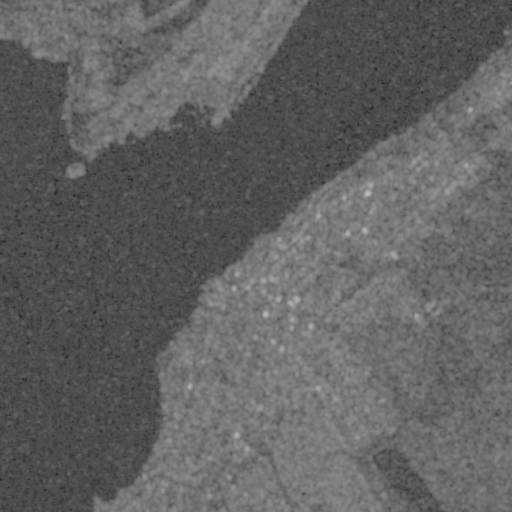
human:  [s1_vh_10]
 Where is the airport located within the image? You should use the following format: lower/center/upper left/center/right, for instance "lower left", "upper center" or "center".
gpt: The airport is located in the lower right of the image.
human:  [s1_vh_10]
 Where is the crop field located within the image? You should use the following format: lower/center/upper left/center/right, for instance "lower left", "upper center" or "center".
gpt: The crop field is located in the lower right of the image.
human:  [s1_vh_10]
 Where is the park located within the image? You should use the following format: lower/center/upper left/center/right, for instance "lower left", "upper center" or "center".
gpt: The park is located in the center right of the image.
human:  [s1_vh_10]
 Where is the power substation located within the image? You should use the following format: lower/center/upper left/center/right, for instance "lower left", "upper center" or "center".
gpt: The power substation is located in the center right of the image.
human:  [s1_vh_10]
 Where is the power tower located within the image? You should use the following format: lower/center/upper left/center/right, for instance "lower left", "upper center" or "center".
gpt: The power tower is located in the upper right of the image.
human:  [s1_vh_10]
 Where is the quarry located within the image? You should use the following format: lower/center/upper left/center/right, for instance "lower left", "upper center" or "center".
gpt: The quarry is located in the lower right of the image.
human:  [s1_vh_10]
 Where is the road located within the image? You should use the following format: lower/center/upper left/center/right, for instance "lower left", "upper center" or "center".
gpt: There is no road in the image.

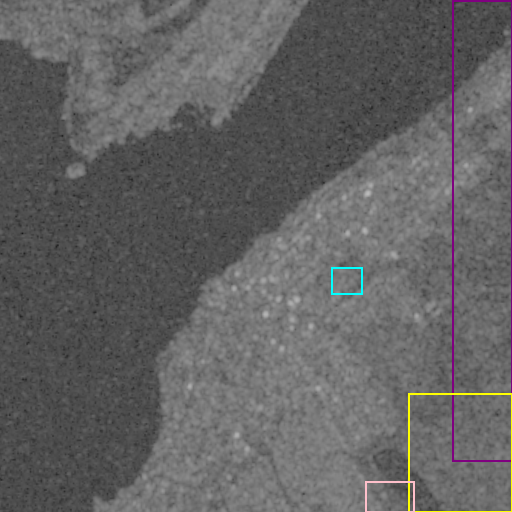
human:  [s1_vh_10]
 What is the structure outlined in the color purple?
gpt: The structure outlined in purple is an airport.
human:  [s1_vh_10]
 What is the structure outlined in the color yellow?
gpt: The structure outlined in yellow is a crop field.
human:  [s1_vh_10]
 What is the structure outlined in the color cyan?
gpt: The structure outlined in cyan is a park.
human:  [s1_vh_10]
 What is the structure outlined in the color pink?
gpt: The structure outlined in pink is a quarry.
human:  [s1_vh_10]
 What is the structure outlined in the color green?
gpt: There is no green outline.